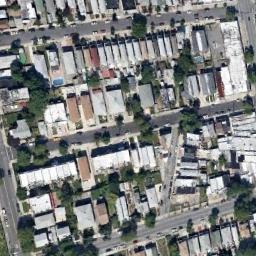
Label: dense_residential